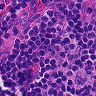
Metastatic tissue present: no